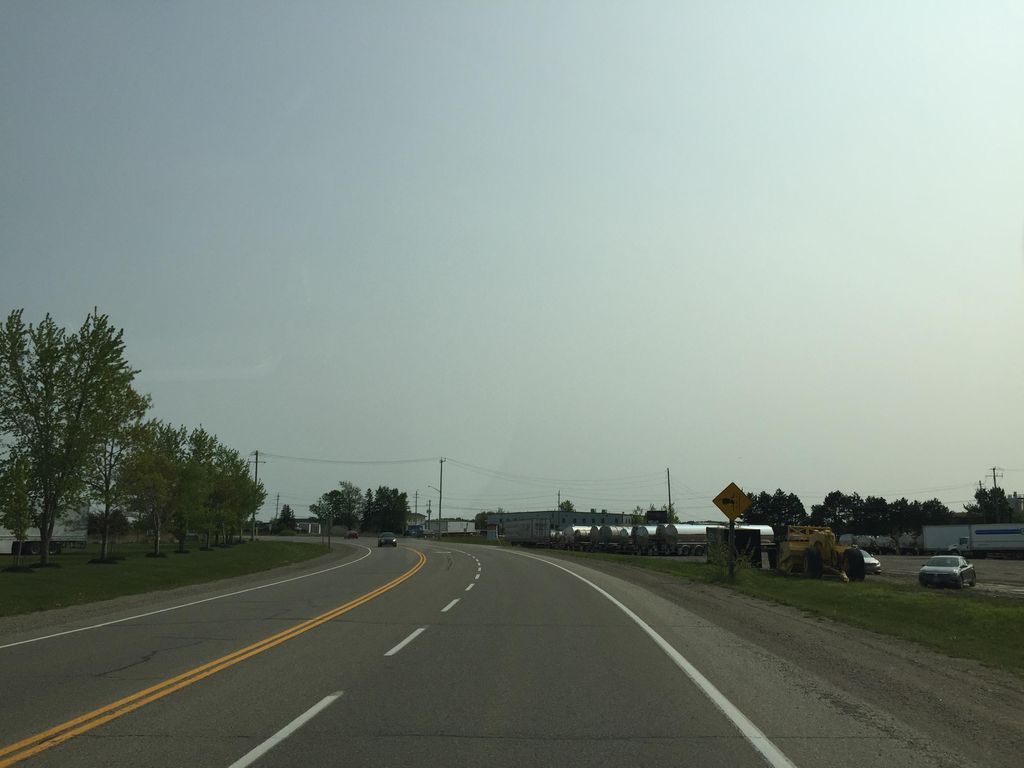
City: kitchener-waterloo